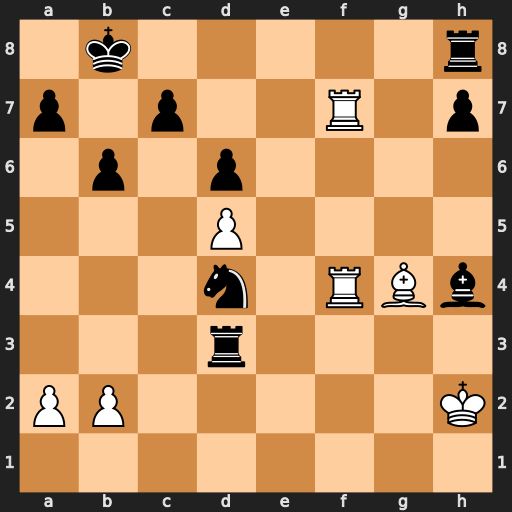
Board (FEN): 1k5r/p1p2R1p/1p1p4/3P4/3n1RBb/3r4/PP5K/8
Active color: w
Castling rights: -
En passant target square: -
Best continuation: Rf8+ Bd8 Rxh8